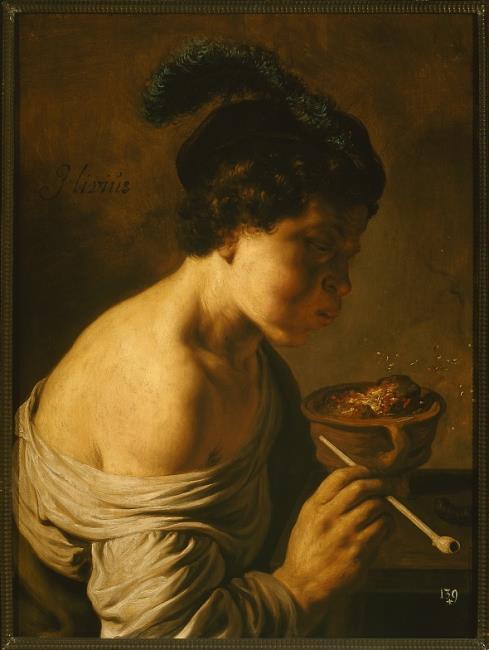
Title: Young man with a pipe, blowing on glowing coals
Artist: Jan Lievens
Earliest date: 1620
Latest date: 1625
Genre: painting
Iconography: Smell
Keywords: allegory, young man, half-length, head to the right, body facing right, beret, pipe, brazier, fire pot, blowing